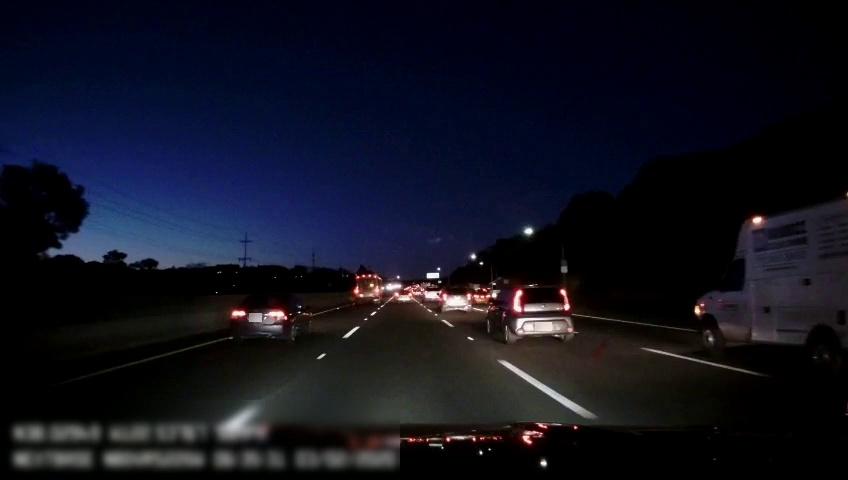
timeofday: Night
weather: Other
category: Drivable Space
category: Vehicles | Bus
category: Vehicles | Car
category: Vehicles | Truck
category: Vehicles | SUV
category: Vehicles | Car
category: Vehicles | Car
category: Vehicles | Car
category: Vehicles | Car
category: Lanes | Alternate Lane
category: Lanes | Current Lane
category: Lanes | Current Lane
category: Lanes | Alternate Lane
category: Lanes | Alternate Lane